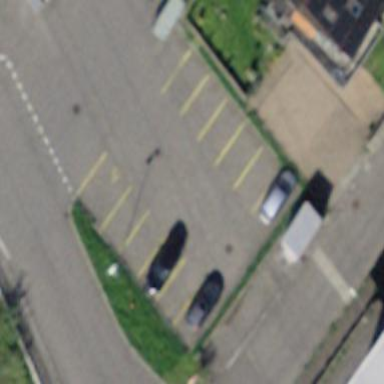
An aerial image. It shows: Street-side parking area.